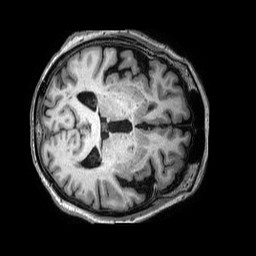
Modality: T1w
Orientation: axial
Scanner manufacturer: philips
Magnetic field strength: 3 T
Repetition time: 0.006653 s
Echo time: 0.002984 s